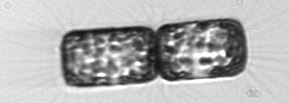
Label: Lauderia_annulata